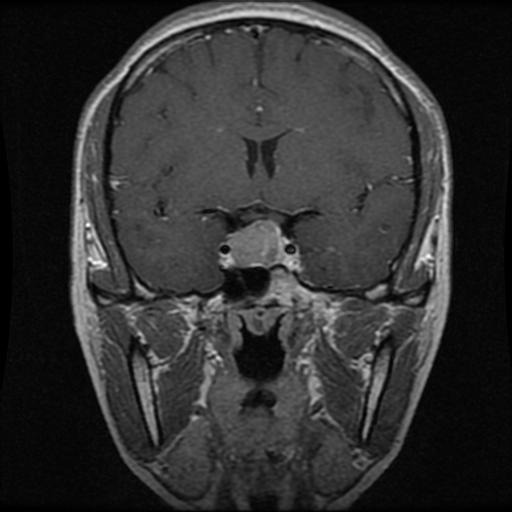
Label: pituitary